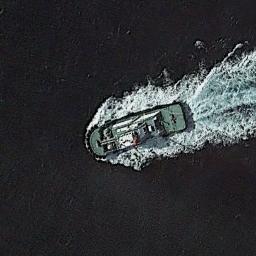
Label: ship